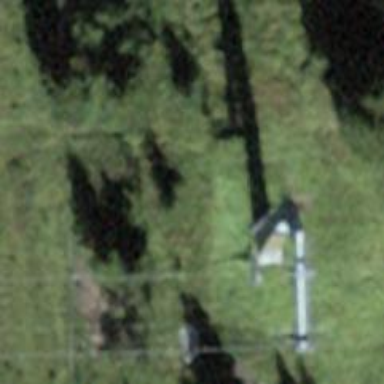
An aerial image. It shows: Pylon for aerialway.